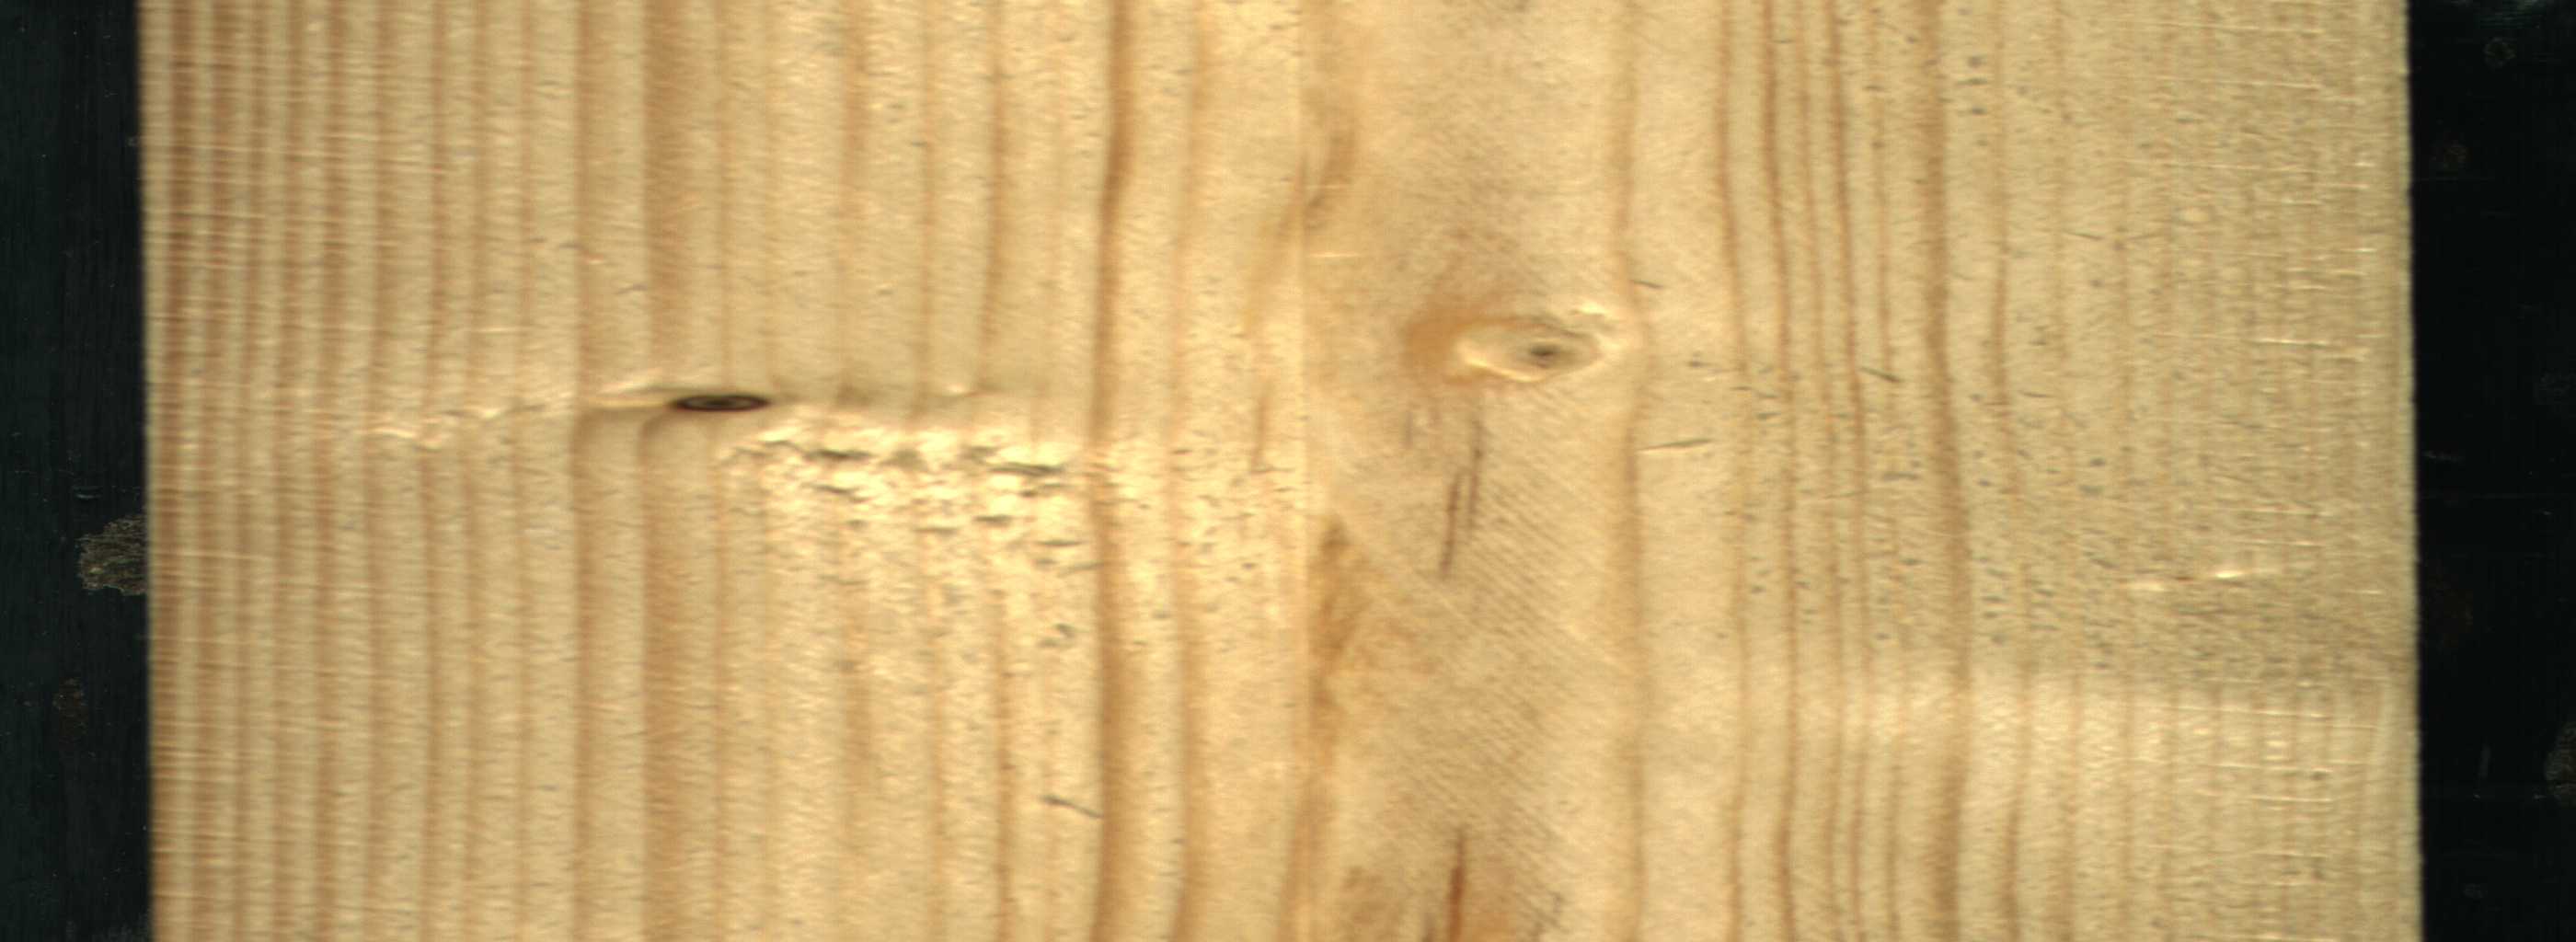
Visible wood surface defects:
Dead_Knot
Live_Knot